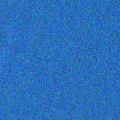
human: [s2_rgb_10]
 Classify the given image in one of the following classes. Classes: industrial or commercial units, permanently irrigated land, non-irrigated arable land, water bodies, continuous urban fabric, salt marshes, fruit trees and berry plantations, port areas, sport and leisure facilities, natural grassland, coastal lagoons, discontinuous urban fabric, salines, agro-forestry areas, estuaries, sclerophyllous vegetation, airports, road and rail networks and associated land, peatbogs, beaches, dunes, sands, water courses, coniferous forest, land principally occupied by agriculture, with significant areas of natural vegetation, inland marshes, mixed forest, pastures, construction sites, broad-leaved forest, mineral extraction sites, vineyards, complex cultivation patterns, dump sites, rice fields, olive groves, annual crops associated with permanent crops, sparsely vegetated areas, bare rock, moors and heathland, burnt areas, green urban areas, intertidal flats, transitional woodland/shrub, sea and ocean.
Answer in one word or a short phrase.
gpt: sea and ocean